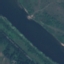
Land use / land cover class: River